An envelope spectrum derived from a bearing vibration measurement is shown; the reference markers locate BPFO, BPFI, BSF and FTF for this bearing geometry and shaft speed. Based on the visible evidence, which condition applies: normal, inner_race, outer_race, ball?
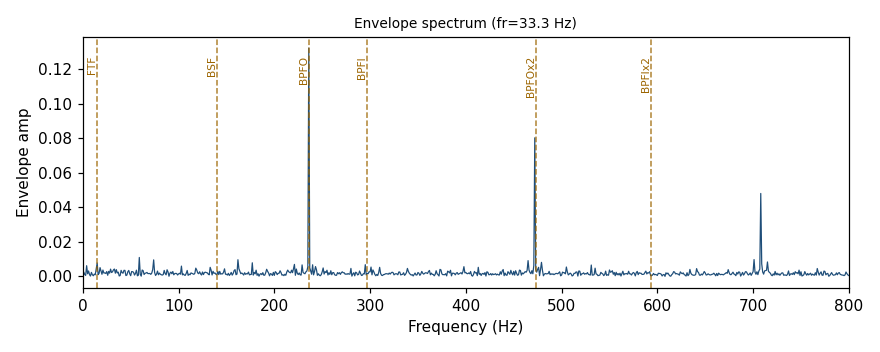
Answer: outer_race